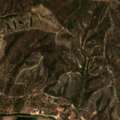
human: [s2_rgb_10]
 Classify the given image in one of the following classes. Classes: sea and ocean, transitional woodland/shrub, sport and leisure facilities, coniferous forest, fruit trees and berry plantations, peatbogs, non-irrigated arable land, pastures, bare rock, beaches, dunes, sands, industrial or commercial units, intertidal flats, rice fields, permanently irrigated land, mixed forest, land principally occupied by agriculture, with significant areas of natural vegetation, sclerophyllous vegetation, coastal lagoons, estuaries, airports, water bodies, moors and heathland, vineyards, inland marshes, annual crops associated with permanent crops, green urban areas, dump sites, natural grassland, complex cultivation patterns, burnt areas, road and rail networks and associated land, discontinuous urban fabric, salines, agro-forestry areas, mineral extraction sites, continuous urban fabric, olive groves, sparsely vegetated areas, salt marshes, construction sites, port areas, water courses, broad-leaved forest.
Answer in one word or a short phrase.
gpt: rice fields, broad-leaved forest, transitional woodland/shrub